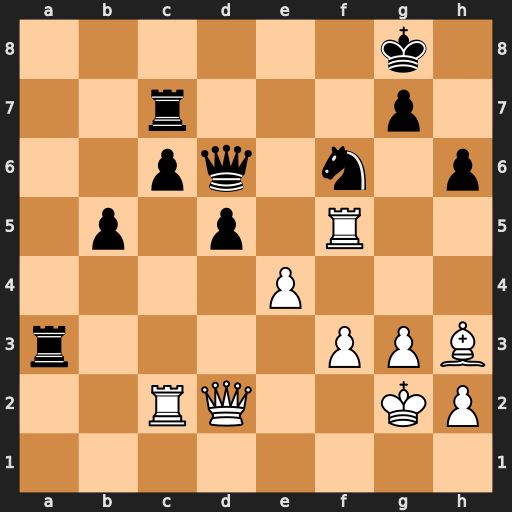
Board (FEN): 6k1/2r3p1/2pq1n1p/1p1p1R2/4P3/r4PPB/2RQ2KP/8
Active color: w
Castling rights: -
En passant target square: -
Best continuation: e5 Qe7 exf6